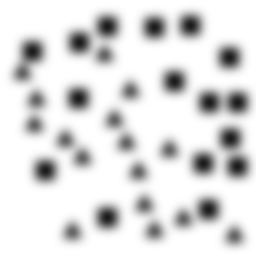
Squares: 16
Triangles: 16
Stars: 0
Total shapes: 32